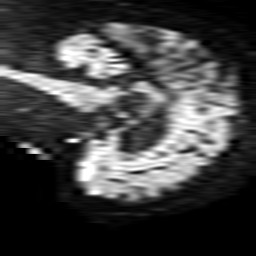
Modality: TRACE
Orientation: sagittal
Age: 67
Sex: male
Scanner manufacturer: philips
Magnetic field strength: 1.5 T
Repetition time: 3.646 s
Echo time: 0.09255 s